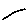
Label: line